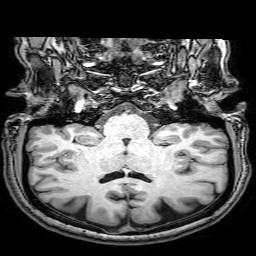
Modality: T1w
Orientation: sagittal
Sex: female
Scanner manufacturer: philips
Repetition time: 0.008154 s
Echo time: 0.00375 s